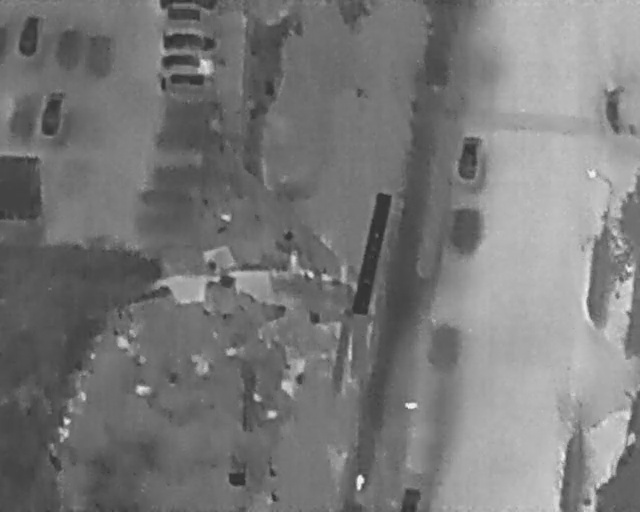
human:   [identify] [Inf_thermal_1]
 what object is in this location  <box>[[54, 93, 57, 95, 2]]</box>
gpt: <ref>1 medium person at the bottom</ref>

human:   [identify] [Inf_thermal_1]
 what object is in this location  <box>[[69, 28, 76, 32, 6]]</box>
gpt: <ref>1 medium car at the right</ref>

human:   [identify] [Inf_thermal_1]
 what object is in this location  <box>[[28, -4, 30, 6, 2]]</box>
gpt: <ref>1 small car at the top left</ref>